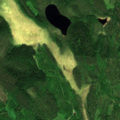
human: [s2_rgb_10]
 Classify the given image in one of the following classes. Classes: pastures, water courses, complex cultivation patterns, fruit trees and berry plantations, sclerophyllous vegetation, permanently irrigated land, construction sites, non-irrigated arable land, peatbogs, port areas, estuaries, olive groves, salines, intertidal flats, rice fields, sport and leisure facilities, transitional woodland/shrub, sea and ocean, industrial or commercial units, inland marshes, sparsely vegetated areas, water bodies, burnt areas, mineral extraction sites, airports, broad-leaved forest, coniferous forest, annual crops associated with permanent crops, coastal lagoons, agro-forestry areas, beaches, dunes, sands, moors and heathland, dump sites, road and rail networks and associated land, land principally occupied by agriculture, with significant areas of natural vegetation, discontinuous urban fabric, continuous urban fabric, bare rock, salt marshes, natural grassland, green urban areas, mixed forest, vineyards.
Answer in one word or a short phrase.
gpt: coniferous forest, mixed forest